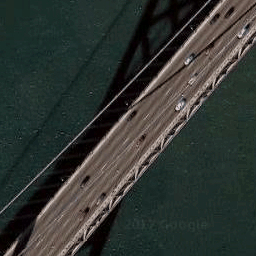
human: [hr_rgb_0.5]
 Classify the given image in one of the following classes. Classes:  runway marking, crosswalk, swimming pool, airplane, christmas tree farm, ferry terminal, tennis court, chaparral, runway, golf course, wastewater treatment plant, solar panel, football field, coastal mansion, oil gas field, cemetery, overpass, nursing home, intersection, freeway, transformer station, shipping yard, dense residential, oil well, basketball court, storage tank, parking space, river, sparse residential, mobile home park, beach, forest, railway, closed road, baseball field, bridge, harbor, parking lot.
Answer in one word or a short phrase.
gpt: bridge